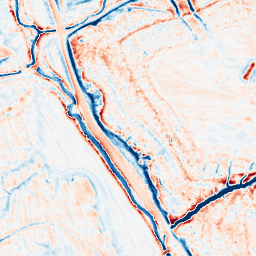
Category: edge_preserving
Decomposition family: anisotropic_diffusion
Decomposition parameters: iterations: 50
kappa: 10
gamma: 0.1
Upsampling method: edge_directed
Upsampling parameters: scale: 2
Upsampling scale: 2